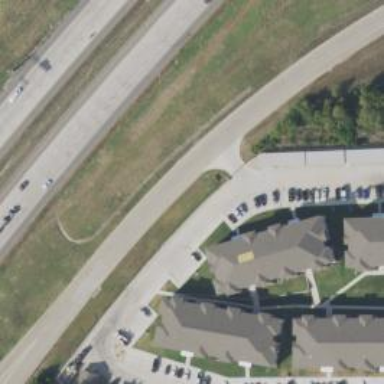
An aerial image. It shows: Secondary road with frontage road alongside.